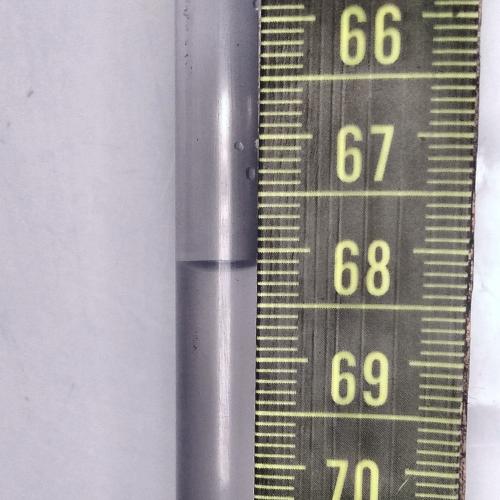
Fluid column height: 68.2 cm